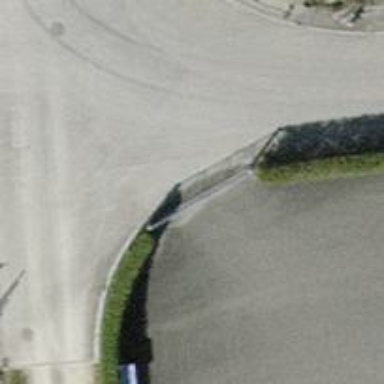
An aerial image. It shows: Fence with chain link type.